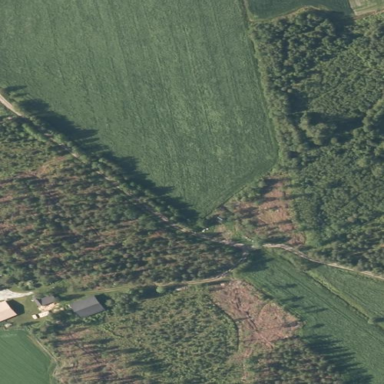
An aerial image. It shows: Forested woodland area.